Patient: sex F, age 60
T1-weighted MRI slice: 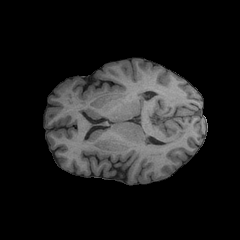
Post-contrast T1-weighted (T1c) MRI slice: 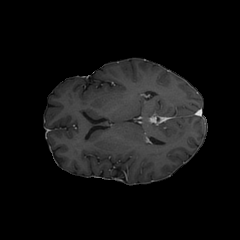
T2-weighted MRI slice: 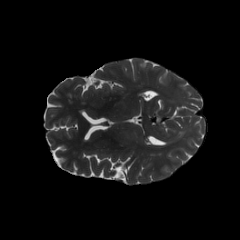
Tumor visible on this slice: no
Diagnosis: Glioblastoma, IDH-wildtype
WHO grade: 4